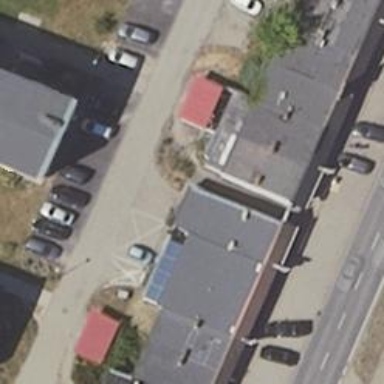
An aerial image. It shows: Shop specializing in windows.